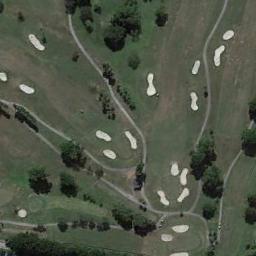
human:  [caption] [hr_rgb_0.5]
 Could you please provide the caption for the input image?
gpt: There are a few bunkers and a few paths on the large green lawn on the golf course and many trees .

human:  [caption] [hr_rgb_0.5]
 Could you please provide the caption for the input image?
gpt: The golf course has some fairways, Roads, Barrier trees and sandpits .

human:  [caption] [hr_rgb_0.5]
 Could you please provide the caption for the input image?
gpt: There are about a dozen bunkers on this lawn .

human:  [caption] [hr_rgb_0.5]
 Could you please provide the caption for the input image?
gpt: Several roads intersect on the golf course .

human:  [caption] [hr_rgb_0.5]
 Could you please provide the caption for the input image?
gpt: There are many bunkers and some trees on the golf course .